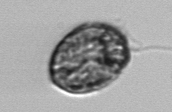
Label: Prorocentrum